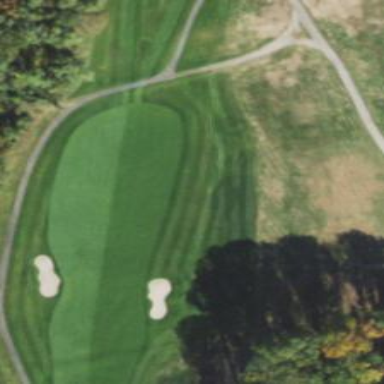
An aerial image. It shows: Grassy area designated as golf fairway.